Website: walmart
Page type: billing-address
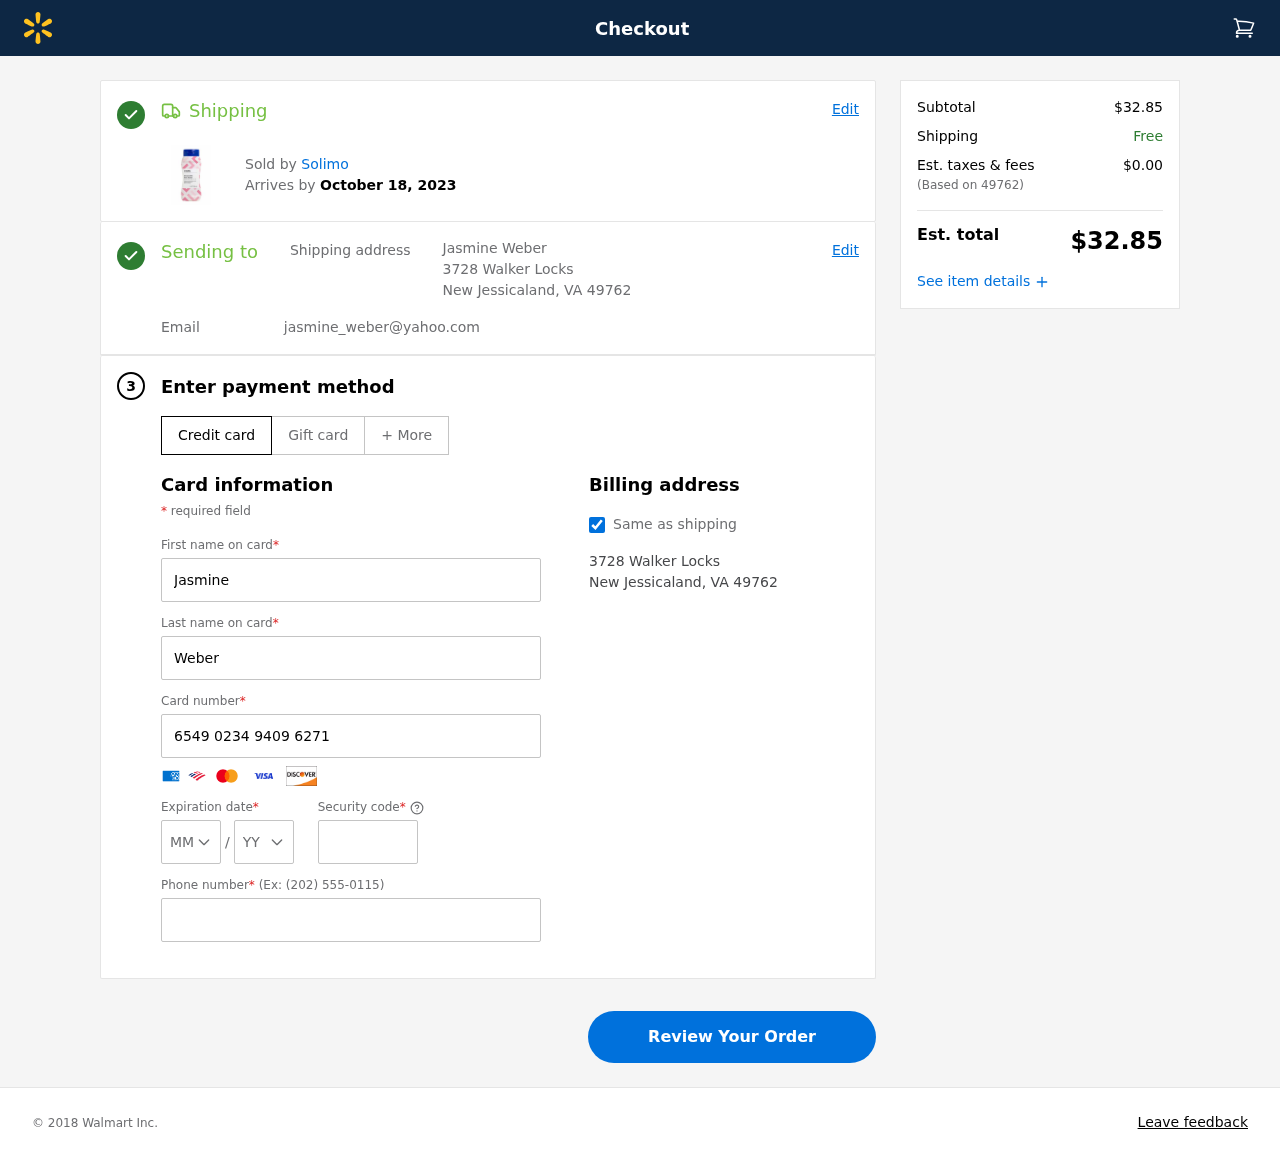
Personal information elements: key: PII_CARD_CVV
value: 697
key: PII_CARD_EXPIRY_MONTH
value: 02
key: PII_CARD_EXPIRY_YEAR
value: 30
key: PII_CARD_NUMBER
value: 6549 0234 9409 6271
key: PII_CITY_STATE_ZIP
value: New Jessicaland, VA 49762
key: PII_EMAIL
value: jasmine_weber@yahoo.com
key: PII_FIRSTNAME
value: Jasmine
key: PII_FULLNAME
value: Jasmine Weber
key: PII_LASTNAME
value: Weber
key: PII_PHONE
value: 3889703657
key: PII_POSTCODE
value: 49762
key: PII_STREET
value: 3728 Walker Locks
Product elements: key: PRODUCT1_BRAND
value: Solimo
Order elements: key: ORDER_DELIVERY_DATE
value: October 18, 2023
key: ORDER_SUBTOTAL
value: $32.85
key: ORDER_TAX
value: $0.00
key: ORDER_TOTAL
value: $32.85